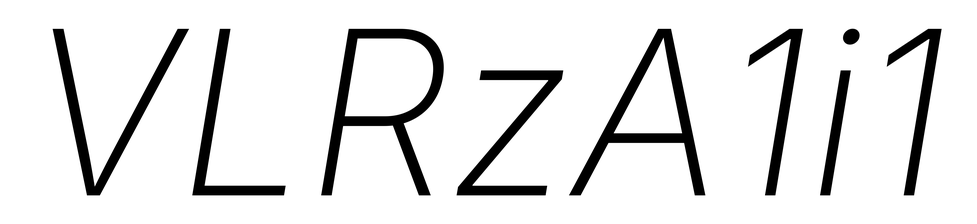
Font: Inter-Italic_ExtraLight_Italic